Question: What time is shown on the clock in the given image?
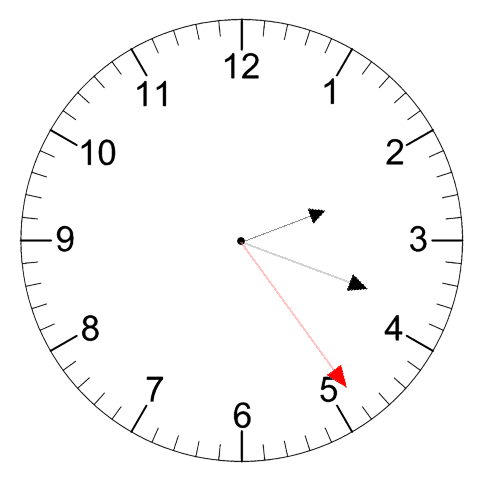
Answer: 02:18:24